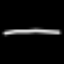
Label: line